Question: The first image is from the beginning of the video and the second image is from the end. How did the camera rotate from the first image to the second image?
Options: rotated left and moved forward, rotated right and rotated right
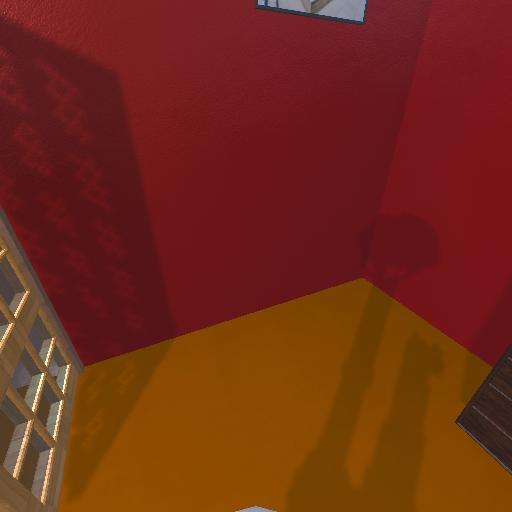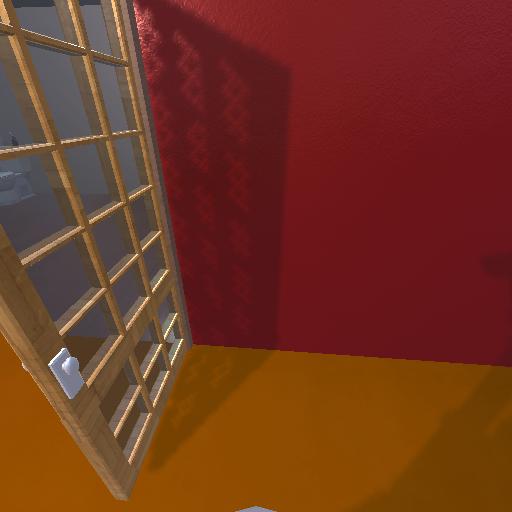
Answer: rotated left and moved forward